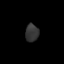
Tissue: lung
Cell type: Fibroblasts
Senescence score: 0.5852
Nuclear area (px): 229
Mean DAPI intensity: 52.782